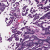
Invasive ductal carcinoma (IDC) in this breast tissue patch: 1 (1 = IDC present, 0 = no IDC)